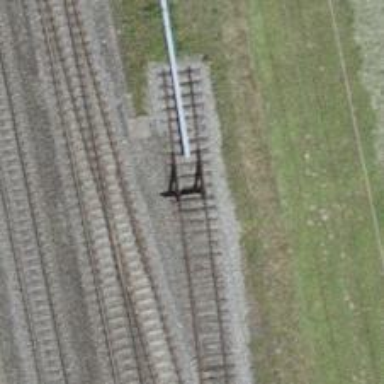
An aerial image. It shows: Railway buffer stop.